Current action and preconditions to check: path_clear

Your task: For each precondition in the list above, predict whether it will hold at this action.

Consider the current scene as observed from the mobile robot's camera, and analyze the predicted future states of all dynamic agents (e.g., people, animals, vehicles, or any moving entities) within the NEXT SECOND.

IMPORTANT: Only answer "very likely" if you are absolutely certain—based on strong, clear evidence—that a dynamic agent will violate the precondition in the predicted future state. Do NOT answer "very likely" for unlikely, ambiguous, or low-probability risks.

Ask yourself for each precondition: Is there a high probability, with clear and convincing evidence, that the predicted future states of any dynamic agent will interfere with the predicted future state of the currently executing action within the NEXT SECOND, causing that precondition to fail?

Assess the risk level based on these predictions. Use "likely" or "very likely" if motions create a clear risk of interference.

Use "neutral" or "improbable" if agents are nearby but their predicted paths are clearly diverging or non-conflicting.

Failure Risk Categories: "very improbable", "improbable", "neutral", "likely", "very likely"

Answer Format: Output ONLY the probability_of_failure value from these categories: "very improbable", "improbable", "neutral", "likely", "very likely"

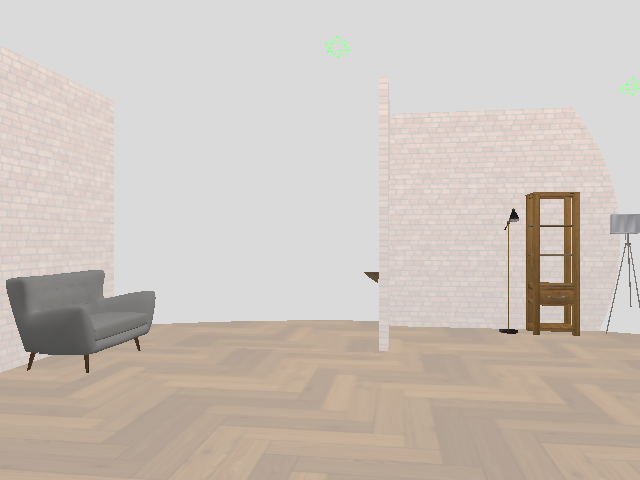

Answer: very improbable